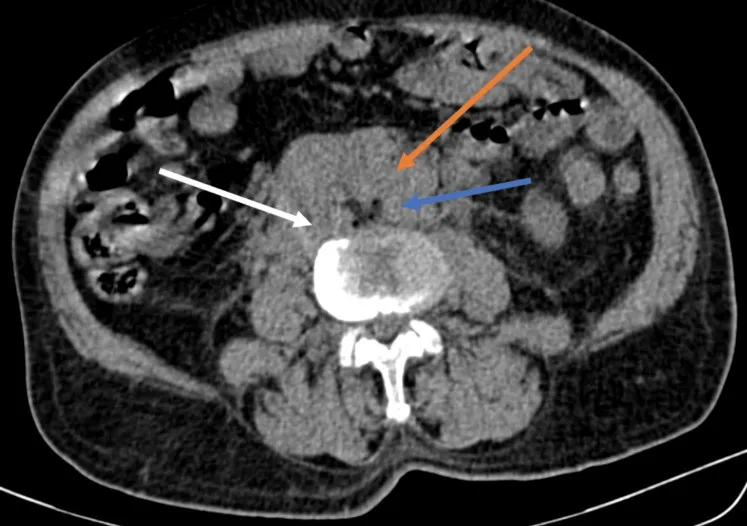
Transverse section of computed tomography of kidney, ureter, bladder showing a large multilobulated soft tissue density mass (Orange arrow) noted in retroperitoneum completely encasing aorta (Blue arrow) suggestive of a conglomerated lymph nodal mass. The mass is also causing variable external mass effect/encasement of mid-portion of both ureters leading to bilateral proximal moderate hydroureteronephrosis. White arrow indicates inferior vena cava.
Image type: radiology (ct)